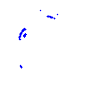
Particle: pion